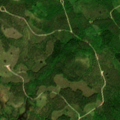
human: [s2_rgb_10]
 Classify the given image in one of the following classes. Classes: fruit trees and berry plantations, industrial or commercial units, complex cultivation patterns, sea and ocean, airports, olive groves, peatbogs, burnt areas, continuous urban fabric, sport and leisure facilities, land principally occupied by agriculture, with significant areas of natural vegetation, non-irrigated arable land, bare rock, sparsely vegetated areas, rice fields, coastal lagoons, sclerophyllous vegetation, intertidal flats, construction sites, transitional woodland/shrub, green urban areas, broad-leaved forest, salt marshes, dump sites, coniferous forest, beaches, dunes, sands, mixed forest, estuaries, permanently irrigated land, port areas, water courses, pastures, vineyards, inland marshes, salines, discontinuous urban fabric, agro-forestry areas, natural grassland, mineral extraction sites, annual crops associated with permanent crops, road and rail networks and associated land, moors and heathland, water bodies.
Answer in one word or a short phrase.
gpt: coniferous forest, mixed forest, transitional woodland/shrub